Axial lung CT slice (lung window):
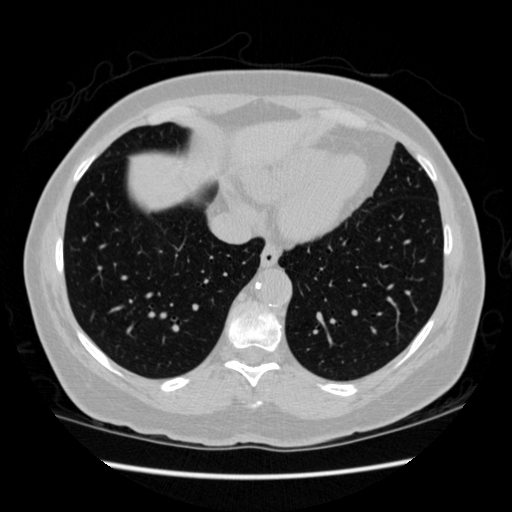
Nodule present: no